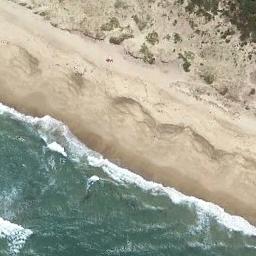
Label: beach